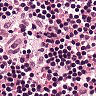
Metastatic tissue present: no